A scalogram (wavelet time-scale view) of one vibration snapshot from a rotating machine is shown. Based on the visible evidence, which rotor condition applies: normal, misalignment, unbalance, looseness?
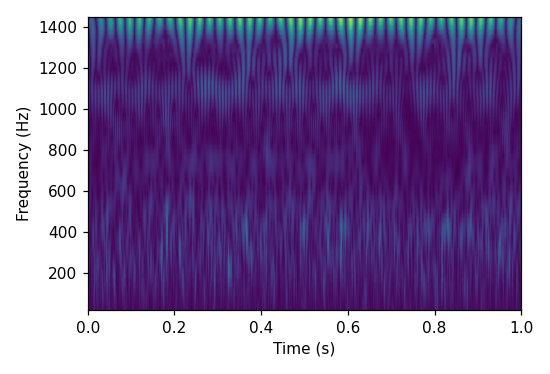
Answer: unbalance